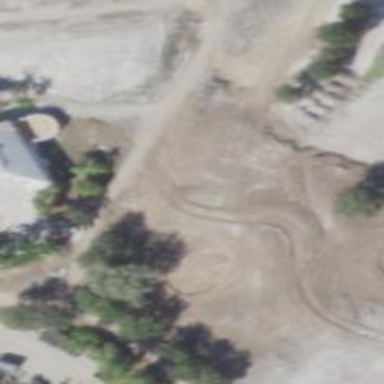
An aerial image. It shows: Service road used as golf cart path.